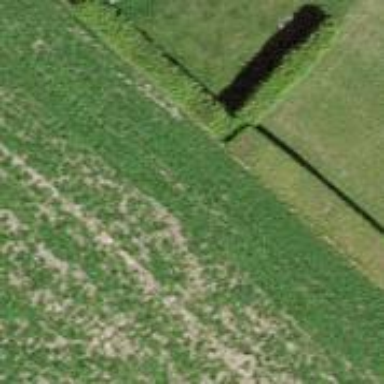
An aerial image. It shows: Hedge barrier.